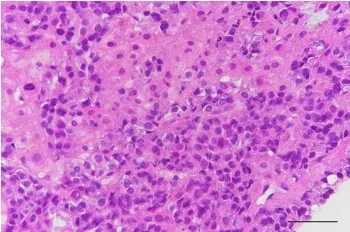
Histological characteristics of liver masses. Results of. Hematoxylin.
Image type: pathology (h&e)